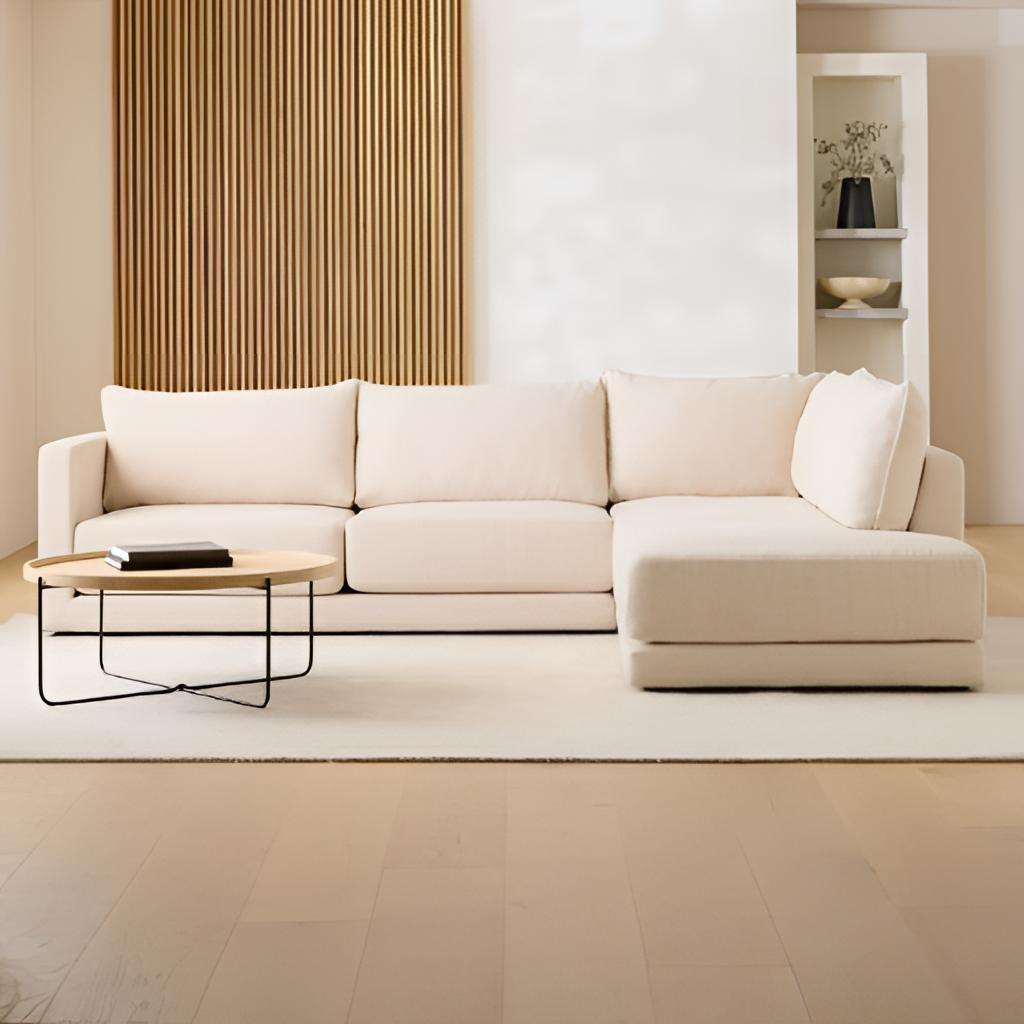
living room, fabric sectional sofa, tan wood flooring, with plank pattern, paint wallpaper, with vertical wooden panel pattern, contemporary